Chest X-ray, PA view. Patient: 36 years old, sex F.
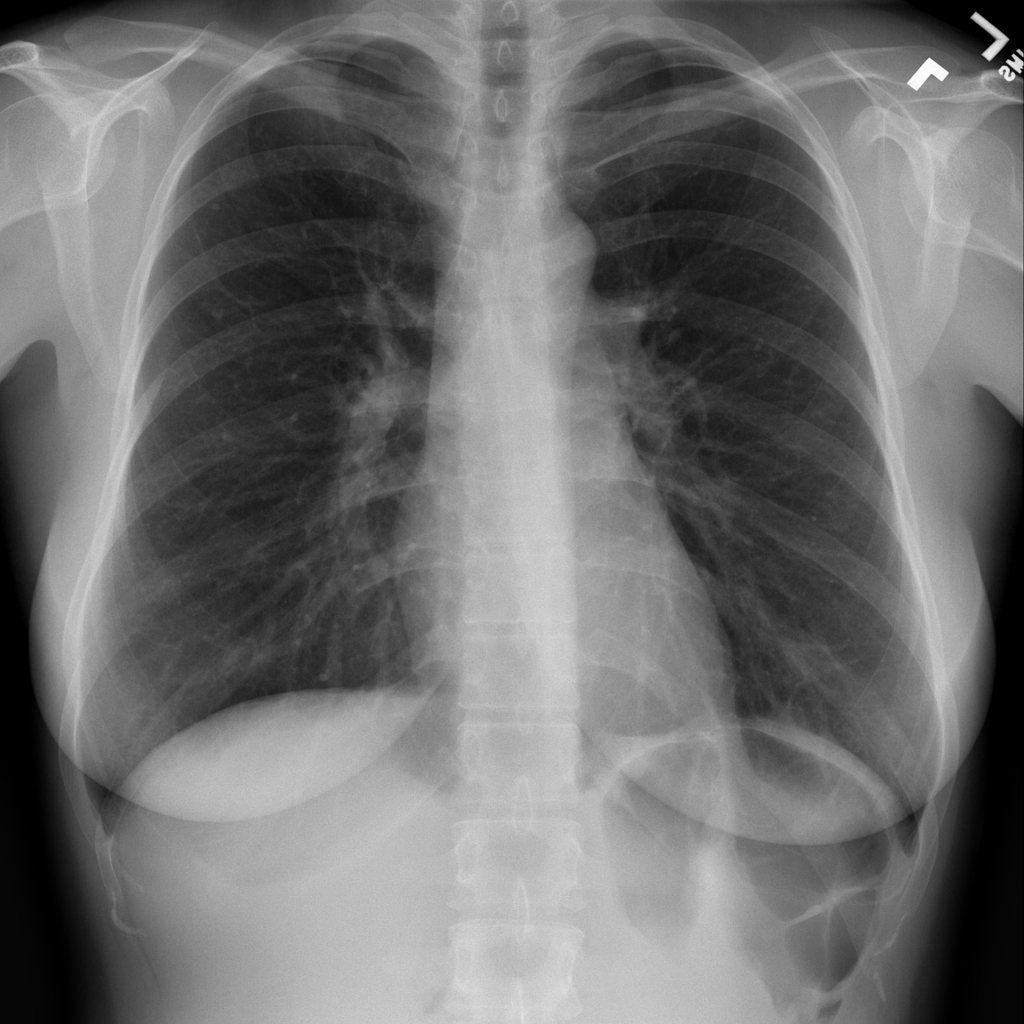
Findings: No Finding